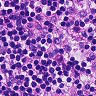
Metastatic tissue present: no